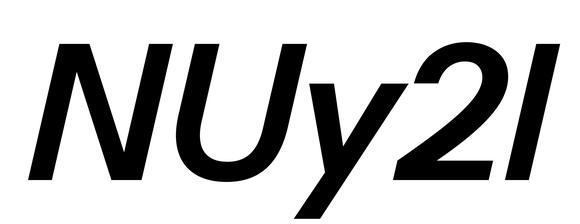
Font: InstrumentSans-Italic_SemiBold_Italic